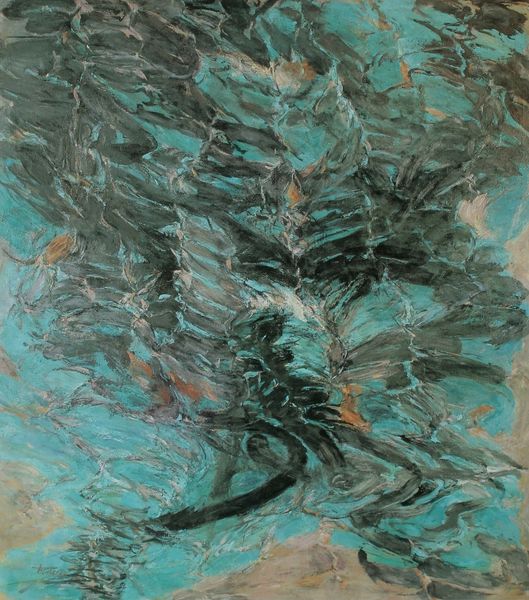
Titel: Indizienkette
Künstler: Hann Trier
Institution: Im Besitz des Künstlers
Schlagwörter: blau, dunkel, feder, flügel, gemälde, himmel, wasser, weiß, wolken, gelb, grün, ufer, bewegung, braun, bunt, grau, orange, schwarz, türkis, rot, wolke, expressionismus, malerei, federn, öl, spiegelung, pastos, insel, land, chaos, hellblau, farbig, wellen, abstrakt, berge, modern, farbe, formen, linien, sturm, duktus, transparent, striche, abstraktion, schraffur, dynamik, pinsel, fisch, struktur, gespiegelt, fische, inseln, kristallin, flügek, malere, trier, gekräusel, baselitz, farbsturm, schmierig